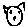
Label: cat